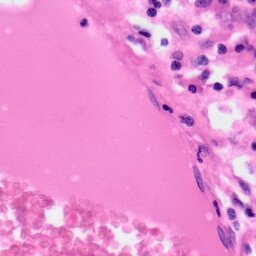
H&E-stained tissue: Colon